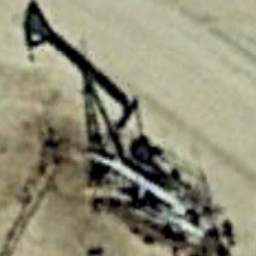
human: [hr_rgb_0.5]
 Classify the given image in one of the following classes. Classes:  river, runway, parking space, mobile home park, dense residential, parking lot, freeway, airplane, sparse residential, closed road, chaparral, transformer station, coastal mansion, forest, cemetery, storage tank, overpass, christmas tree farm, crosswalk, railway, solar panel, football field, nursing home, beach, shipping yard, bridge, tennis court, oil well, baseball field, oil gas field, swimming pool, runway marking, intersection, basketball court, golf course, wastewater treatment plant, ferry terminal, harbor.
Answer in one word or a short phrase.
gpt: oil well